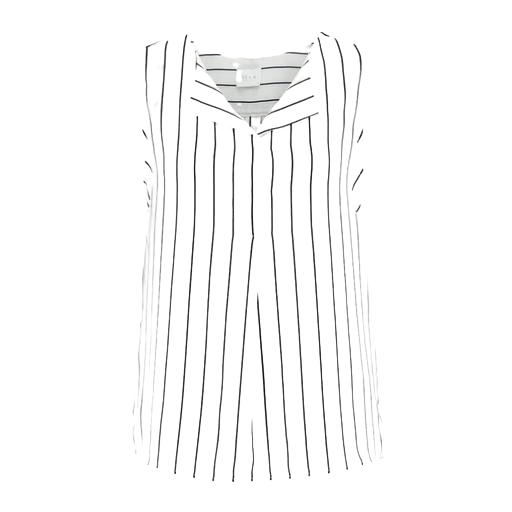
white v-neck striped tank blouse, white boutique pleat front stripe back oversize shirt, white striped split tank, white background